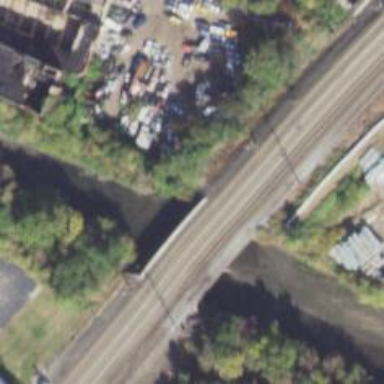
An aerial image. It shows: Bridge over railway with electrified contact lines.